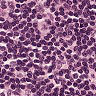
Metastatic tissue present: no